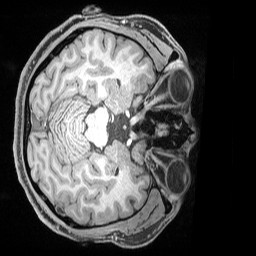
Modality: T1w
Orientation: axial
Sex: male
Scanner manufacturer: siemens
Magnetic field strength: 3 T
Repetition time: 2.53 s
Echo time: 0.00169 s